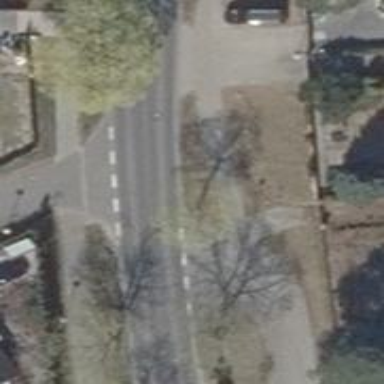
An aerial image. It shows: Asphalt road in living street.